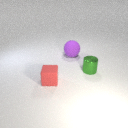
small red rubber cube to the left of large purple rubber sphere